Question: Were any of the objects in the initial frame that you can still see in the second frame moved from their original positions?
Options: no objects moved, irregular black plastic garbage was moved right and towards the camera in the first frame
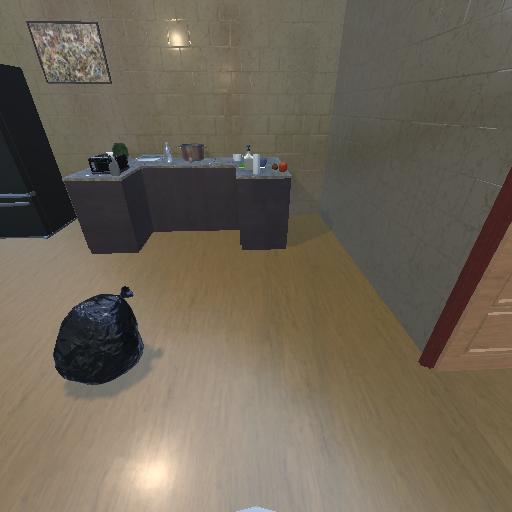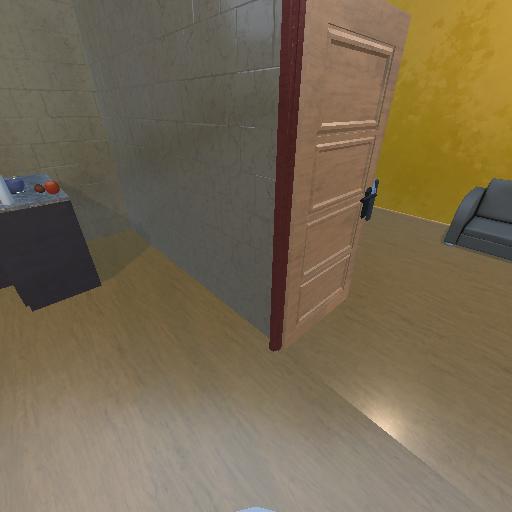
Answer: no objects moved